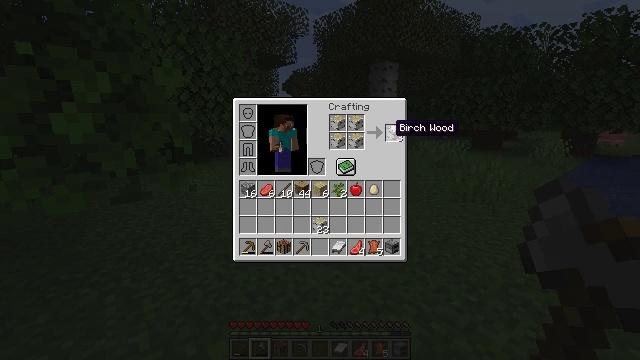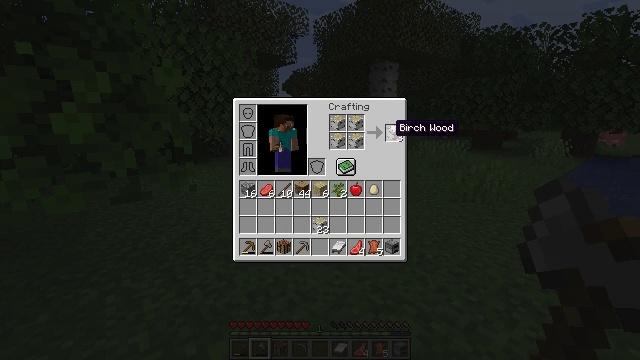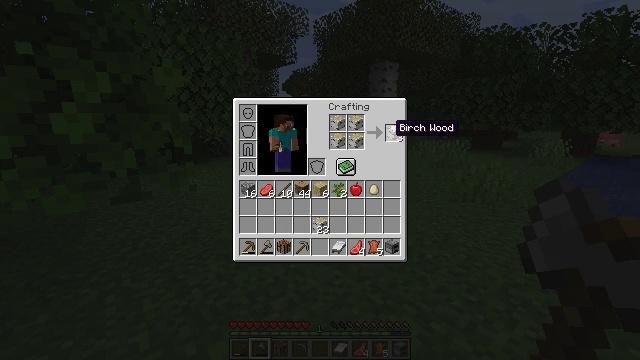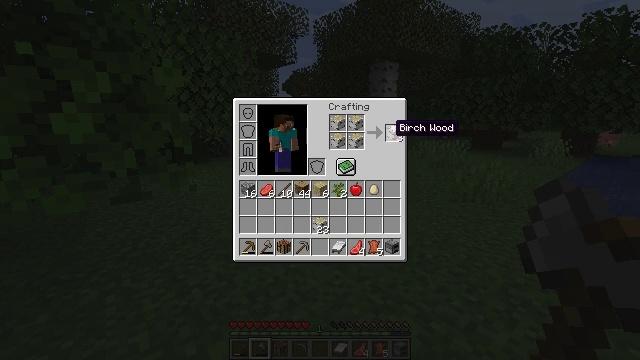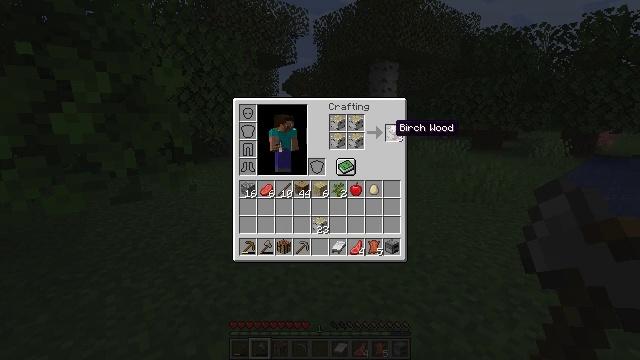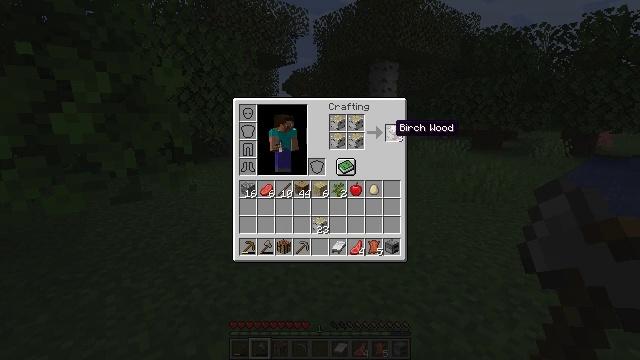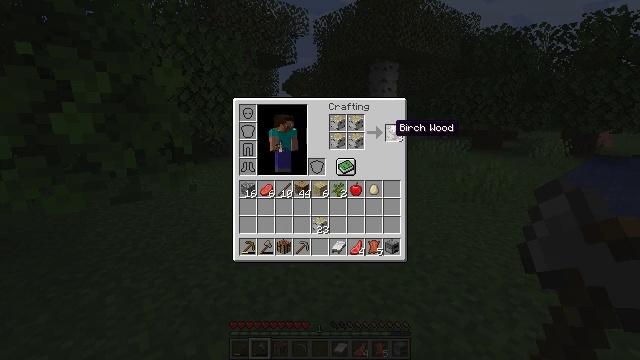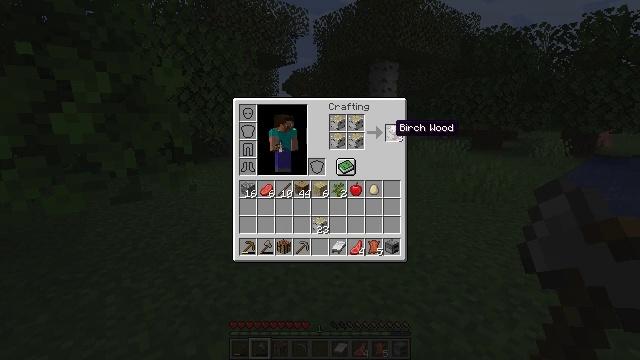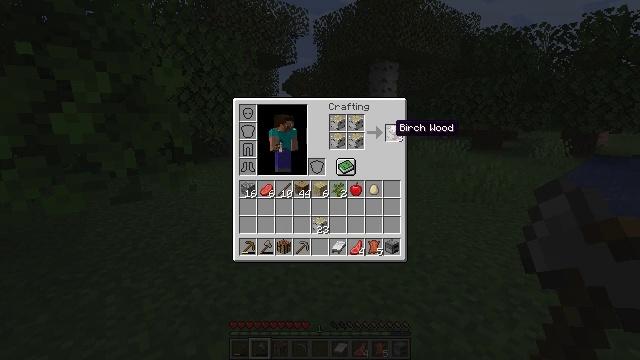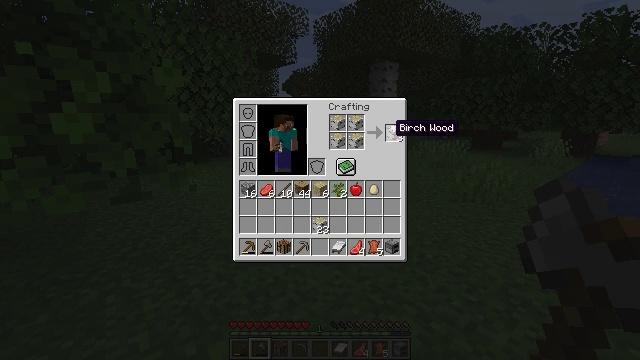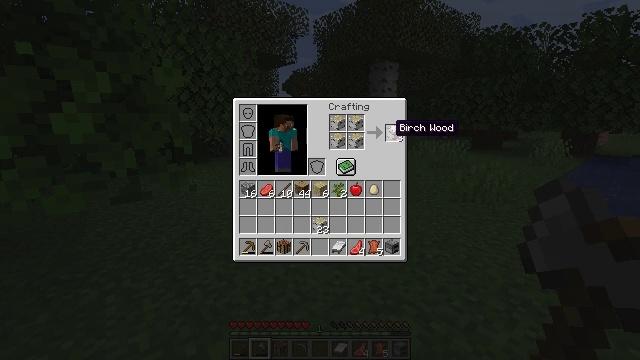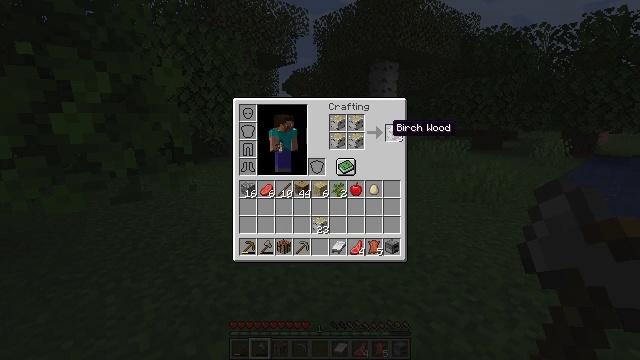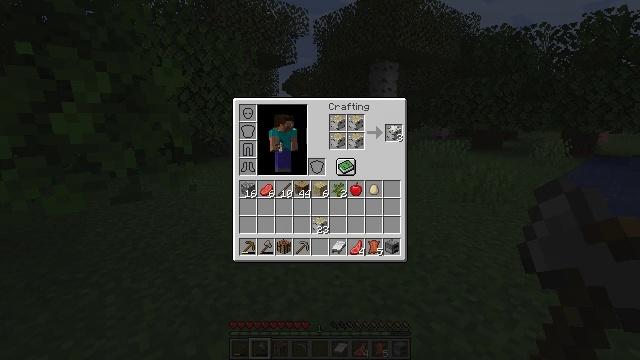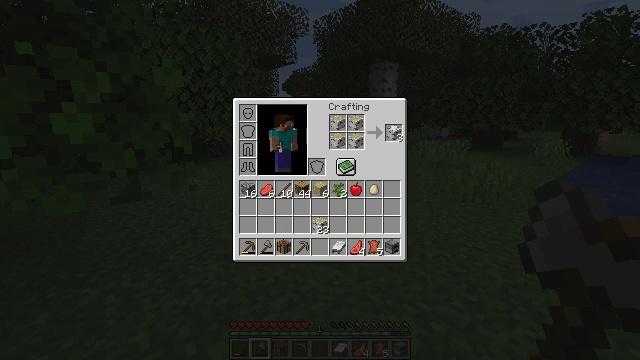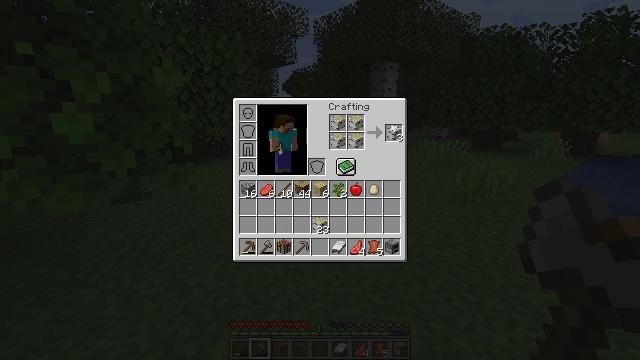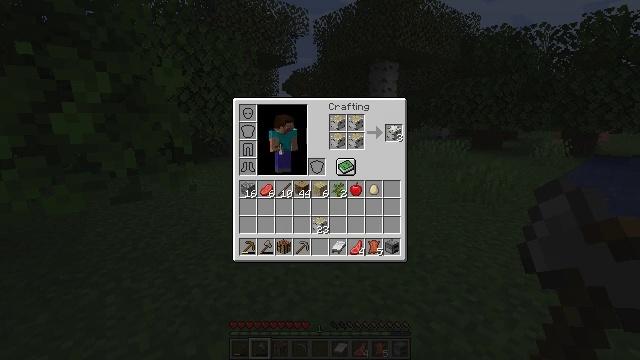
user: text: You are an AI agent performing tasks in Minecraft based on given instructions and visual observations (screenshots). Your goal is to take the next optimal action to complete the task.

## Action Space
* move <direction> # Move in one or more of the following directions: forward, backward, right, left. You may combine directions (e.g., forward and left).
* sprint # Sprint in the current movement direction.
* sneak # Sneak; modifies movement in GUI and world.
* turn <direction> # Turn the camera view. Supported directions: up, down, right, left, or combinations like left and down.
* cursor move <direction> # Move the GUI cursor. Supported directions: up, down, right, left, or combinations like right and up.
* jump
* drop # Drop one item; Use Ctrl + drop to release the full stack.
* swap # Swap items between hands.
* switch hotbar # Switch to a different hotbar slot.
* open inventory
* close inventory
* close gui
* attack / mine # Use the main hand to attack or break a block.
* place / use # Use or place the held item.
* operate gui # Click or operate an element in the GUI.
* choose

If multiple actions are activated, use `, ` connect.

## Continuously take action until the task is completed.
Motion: motion action
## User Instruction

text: Make birch wood in the crafting menu.
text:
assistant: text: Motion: no_op
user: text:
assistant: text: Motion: no_op
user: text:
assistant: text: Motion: no_op
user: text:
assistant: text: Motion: no_op
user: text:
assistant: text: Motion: no_op
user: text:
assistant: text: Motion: no_op
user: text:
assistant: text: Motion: no_op
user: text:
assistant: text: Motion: no_op
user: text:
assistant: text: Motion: no_op
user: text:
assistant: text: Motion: no_op
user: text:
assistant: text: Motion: no_op
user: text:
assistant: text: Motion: no_op
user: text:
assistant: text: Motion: cursor move down
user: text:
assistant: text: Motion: no_op
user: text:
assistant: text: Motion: cursor move down
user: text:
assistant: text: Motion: cursor move left and down
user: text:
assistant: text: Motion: no_op
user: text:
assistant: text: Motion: cursor move left and down
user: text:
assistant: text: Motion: cursor move left and down
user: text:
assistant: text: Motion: no_op
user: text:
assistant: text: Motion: no_op
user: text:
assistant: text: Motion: no_op
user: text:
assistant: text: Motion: no_op
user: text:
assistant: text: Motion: no_op
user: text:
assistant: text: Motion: no_op
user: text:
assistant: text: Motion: no_op
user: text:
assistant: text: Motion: no_op
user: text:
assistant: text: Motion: no_op
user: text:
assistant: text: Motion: no_op
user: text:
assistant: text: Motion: no_op